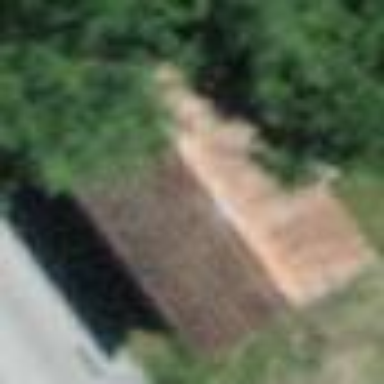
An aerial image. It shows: Rural barn.